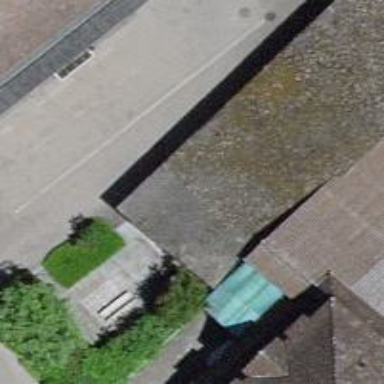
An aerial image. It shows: Garage.